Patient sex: F
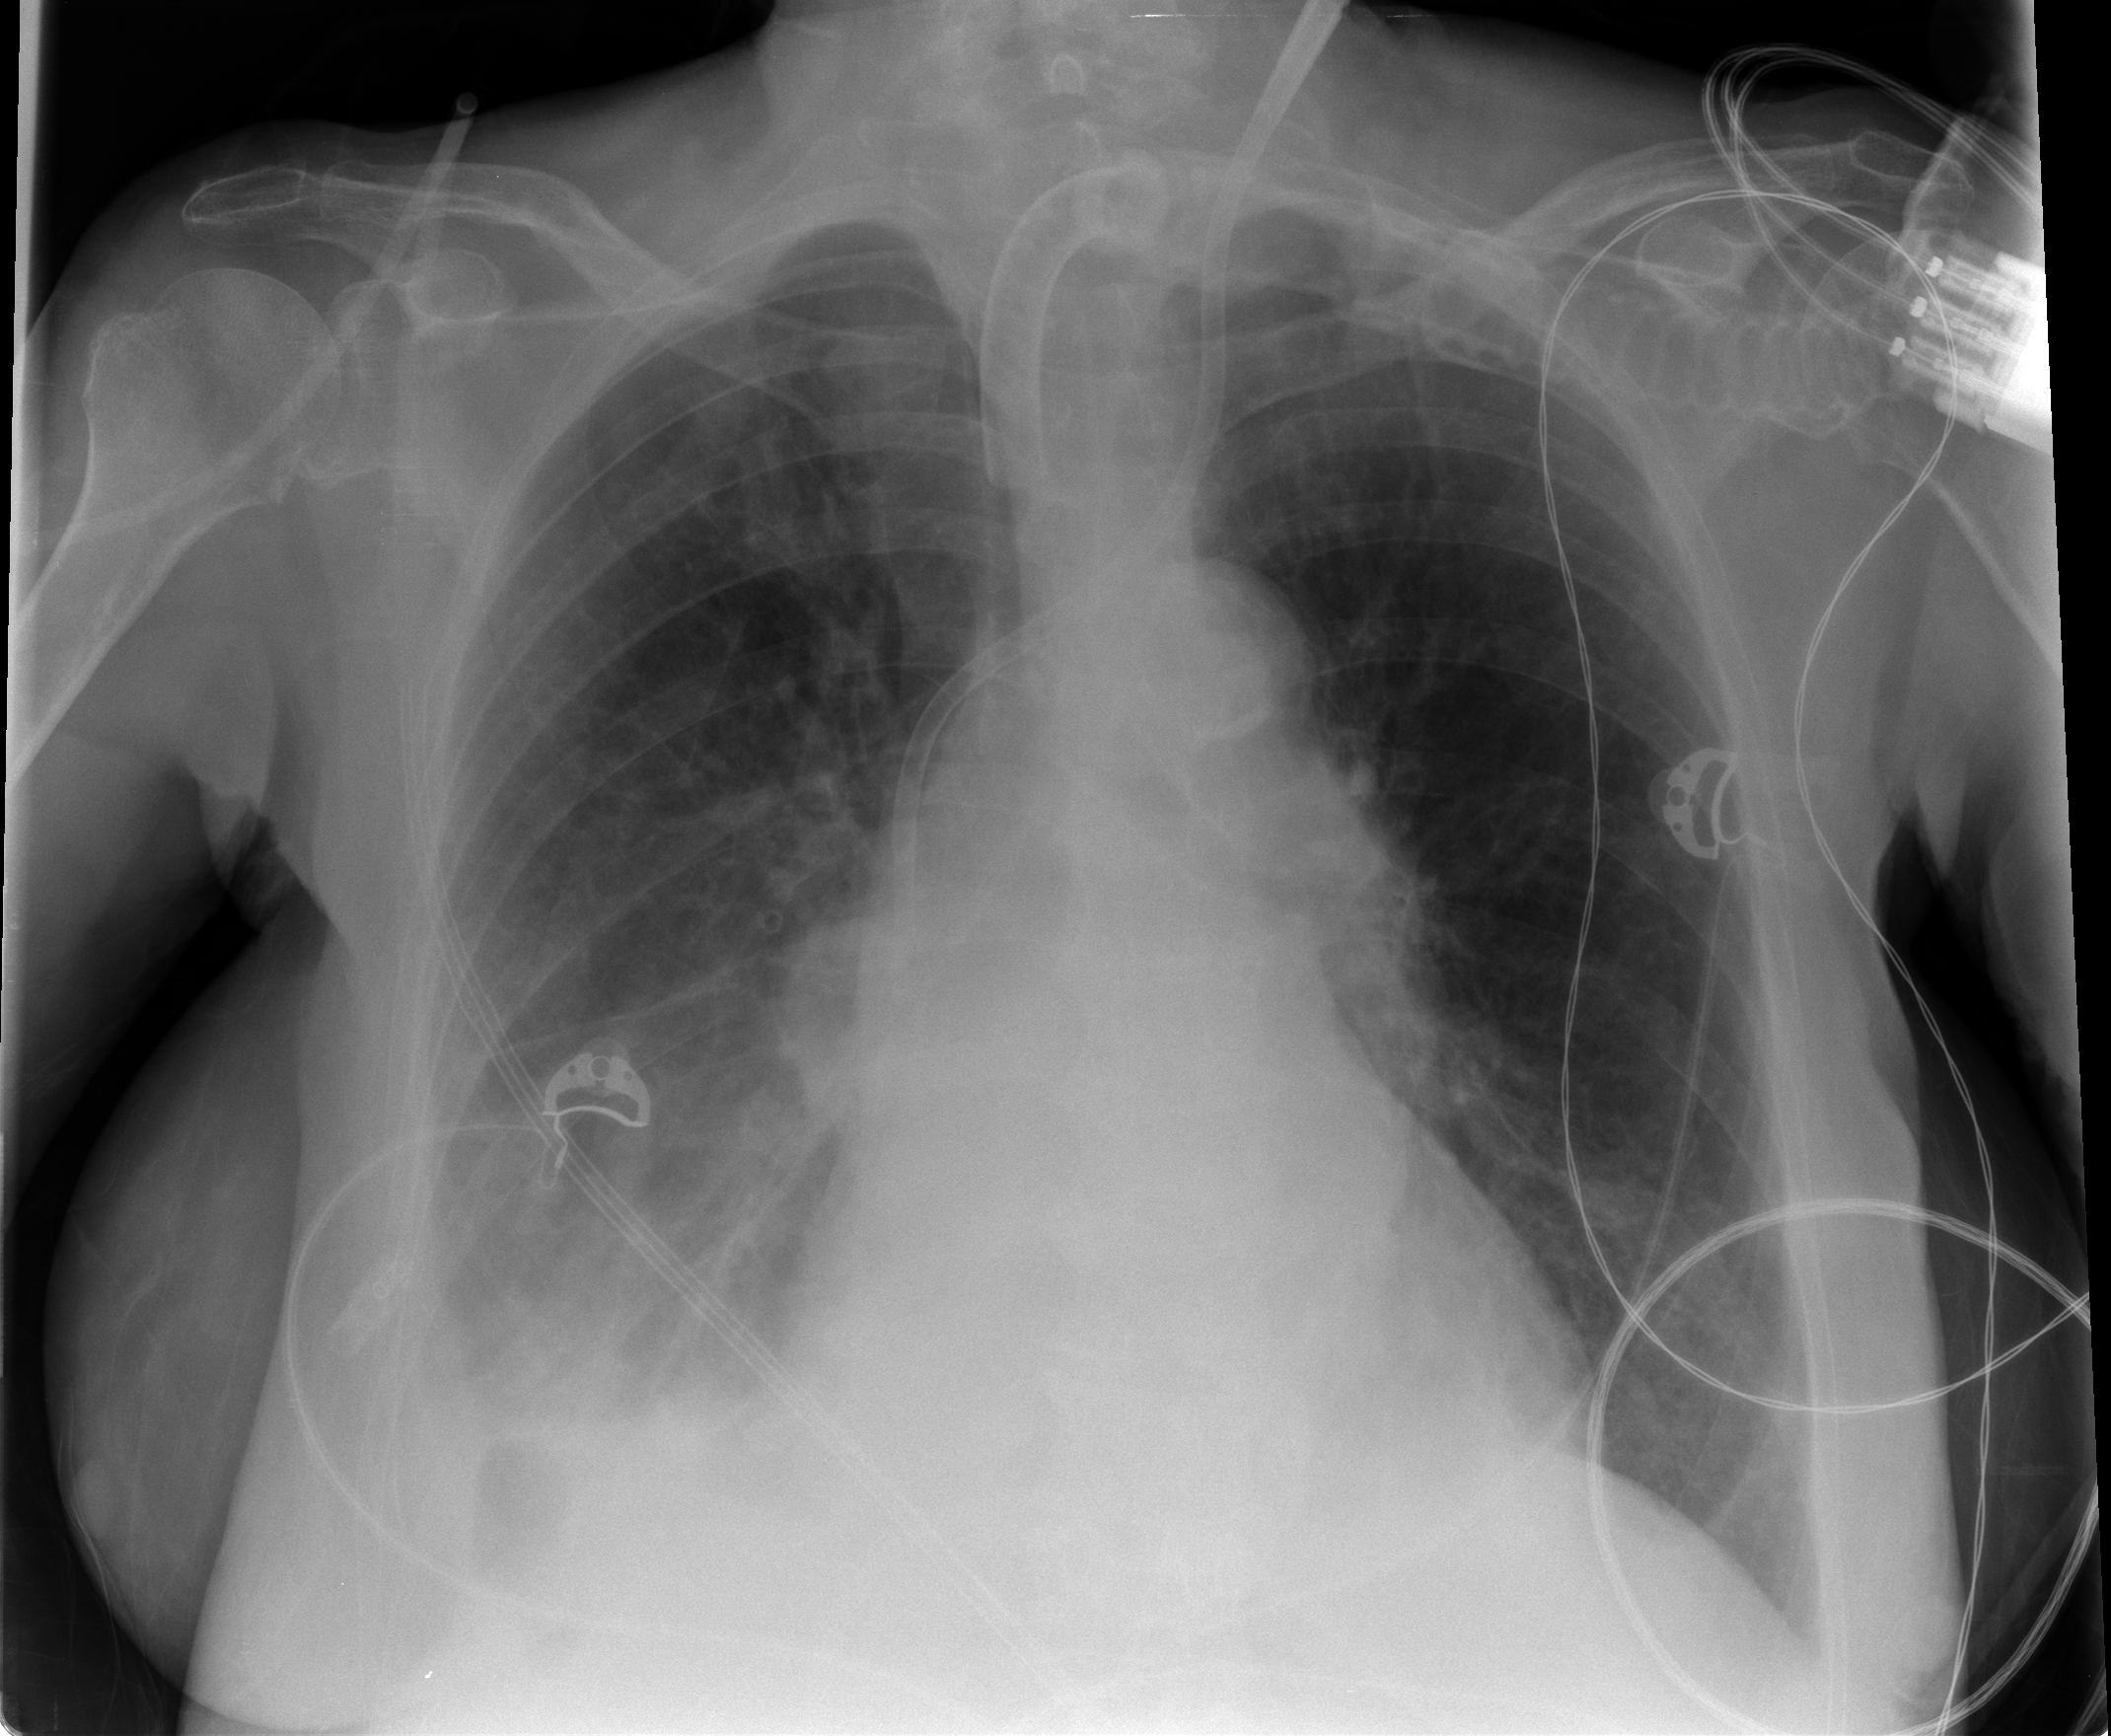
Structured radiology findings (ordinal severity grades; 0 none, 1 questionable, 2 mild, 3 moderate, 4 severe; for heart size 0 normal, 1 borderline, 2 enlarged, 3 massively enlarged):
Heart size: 2
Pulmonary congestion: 2
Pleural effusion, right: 3
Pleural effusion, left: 0
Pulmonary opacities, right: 0
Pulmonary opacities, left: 0
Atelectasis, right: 2
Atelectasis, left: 0